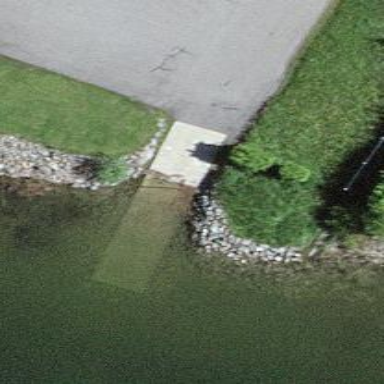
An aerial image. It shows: Slipway on leisure land.